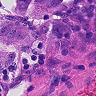
Metastatic tissue present: yes